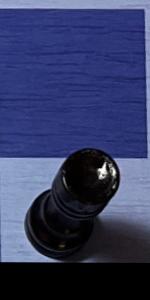
Label: Rook_Black